Question: I have a UITableViewController with a custom prototype cell. Inside the prototype cell I have 2 labels and an image. These are tagged with 100 for the image, 101 and 102 for the label. I am trying to access that tags inside this method
'''
- (UITableViewCell *)tableView:(UITableView *)tableView cellForRowAtIndexPath:(NSIndexPath *)indexPath {
if ([indexPath row] == 0) {
static NSString *CellIdentifier = @"InfoCell";
UITableViewCell *cell = [tableView dequeueReusableCellWithIdentifier:CellIdentifier forIndexPath:indexPath];
UIImageView *albumArtworkImageView = (UIImageView *)[cell viewWithTag:100];
albumArtworkImageView.image = [self getAlbumArtworkWithSize:albumArtworkImageView.frame.size];
UILabel *albumArtistLabel = (UILabel *)[cell viewWithTag:101];
albumArtistLabel.text = [self getAlbumArtist];
UILabel *albumInfoLabel = (UILabel *)[cell viewWithTag:102];
albumInfoLabel.text = [self getAlbumInfo];
return cell;
} else {
static NSString *CellIdentifier = @"Cell";
UITableViewCell *cell = [tableView dequeueReusableCellWithIdentifier:CellIdentifier forIndexPath:indexPath];
MPMediaQuery *audiobookQuery = [MPMediaQuery audiobooksQuery];
MPMediaPropertyPredicate *albumPredicate = [MPMediaPropertyPredicate predicateWithValue: audiobookTitle forProperty: MPMediaItemPropertyAlbumTitle];
[audiobookQuery addFilterPredicate:albumPredicate];
NSArray *albumTracks = [audiobookQuery items];
NSUInteger trackNumber = [[[albumTracks objectAtIndex:(indexPath.row-1)] valueForProperty:MPMediaItemPropertyAlbumTrackNumber] unsignedIntegerValue];
if (trackNumber) {
cell.textLabel.text = [NSString stringWithFormat:@"%i. %@", trackNumber, [[[albumTracks objectAtIndex:(indexPath.row-1)] representativeItem] valueForProperty:MPMediaItemPropertyTitle]];
} else {
cell.textLabel.text = [[[albumTracks objectAtIndex:(indexPath.row-1)] representativeItem] valueForProperty:MPMediaItemPropertyTitle];
}
if ([self sameArtists]) {
cell.detailTextLabel.text = @"";
} else {
if ([[[albumTracks objectAtIndex:(indexPath.row-1)] representativeItem] valueForProperty:MPMediaItemPropertyArtist]) {
cell.detailTextLabel.text = [[[albumTracks objectAtIndex:(indexPath.row-1)] representativeItem] valueForProperty:MPMediaItemPropertyArtist];
} else {
cell.detailTextLabel.text = @"";
}
}
return cell;
}
}
'''
heres a look at the storyboard

The issue I am having is the lines where I look up the view from the tags are returning nil. I have done this type of lookup before and I can't figure out why they are returning nil. Any help would be very appreciated. I'm not even sure of a good way to debug. I am a C# developer trying to learn objective-c/ios programming. Thanks!
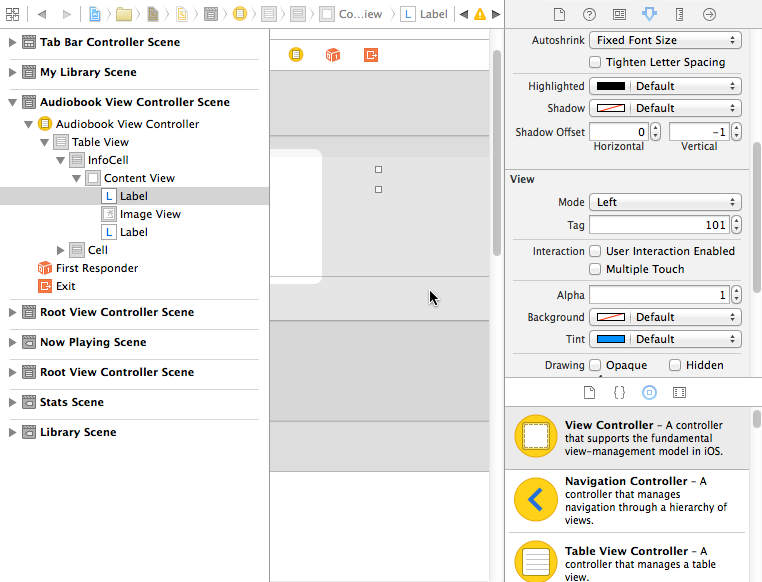
Answer: I give you an alternative. Make a custom class for 'UITableViewCell' and declare its views there; then connect each cell's subviews with these properties and access them directly, without calling viewWithTag.
For example, in your custom cell:
'''
@interface MyCustomCell : UITableViewCell
@property (strong, nonatomic) UIImageView *albumArtworkImageView;
@property (strong, nonatomic) UILabel *albumArtistLabel;
@property (strong, nonatomic) UILabel *albumInfoLabel;
'''
and in your 'cellForRowAtIndexPath' method:
'''
MyCustomCell *cell = (MyCustomCell *)[tableView dequeueReusableCellWithIdentifier:CellIdentifier forIndexPath:indexPath];
cell.albumArtworkImageView.image = [self getAlbumArtworkWithSize:albumArtworkImageView.frame.size];
cell.albumArtistLabel.text = [self getAlbumArtist];
cell.albumInfoLabel.text = [self getAlbumInfo];
'''
Remember to set MyCustomCell in your cell in the storyboard.
Hope this helps!